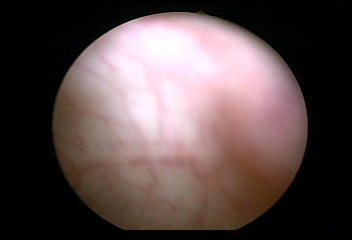
Modality: WLC
Class: Normal mucosa
Bladder cancer association: No